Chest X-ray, AP view. Patient: 56 years old, sex M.
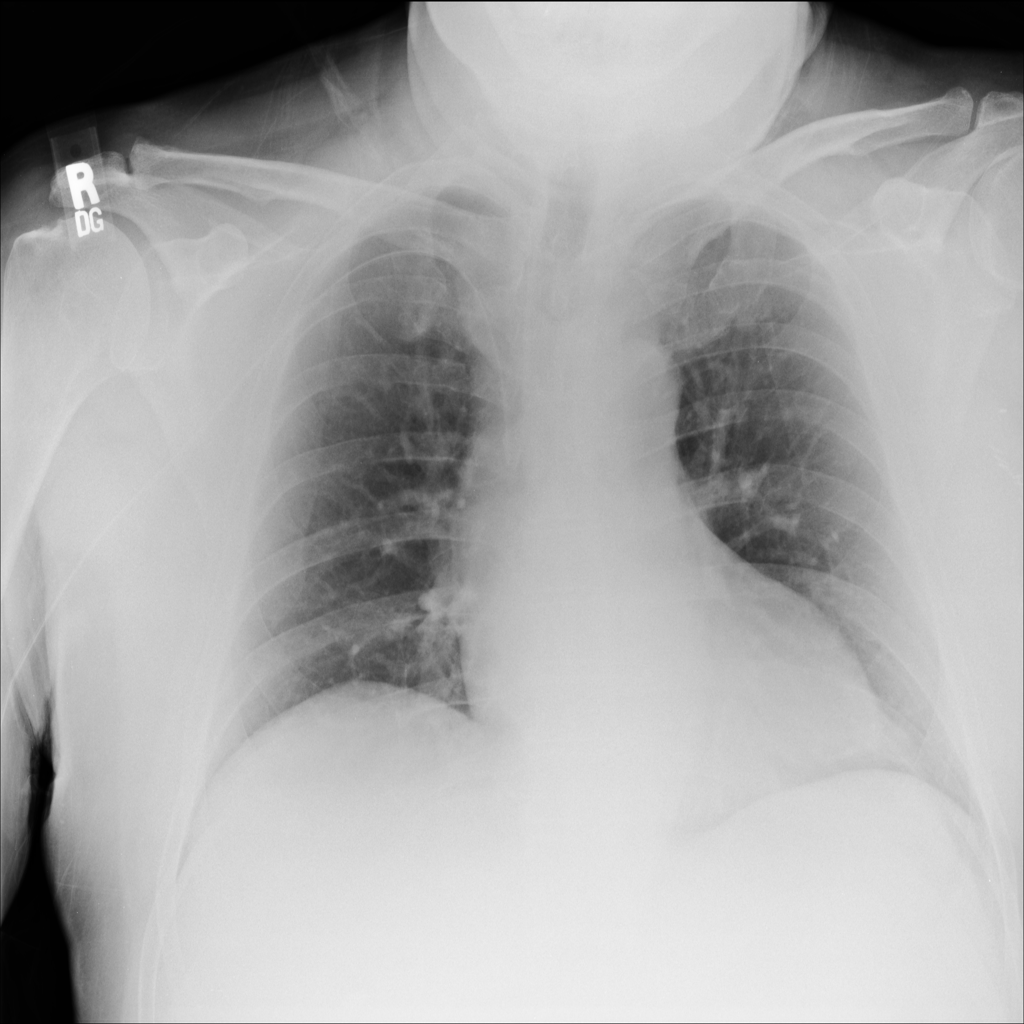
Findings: No Finding